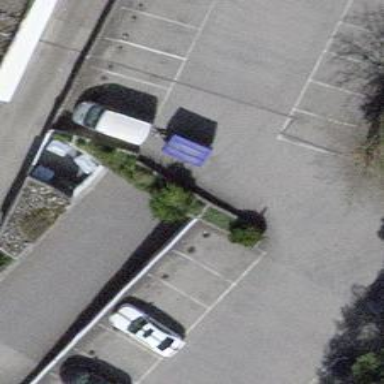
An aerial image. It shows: Parking entrance.